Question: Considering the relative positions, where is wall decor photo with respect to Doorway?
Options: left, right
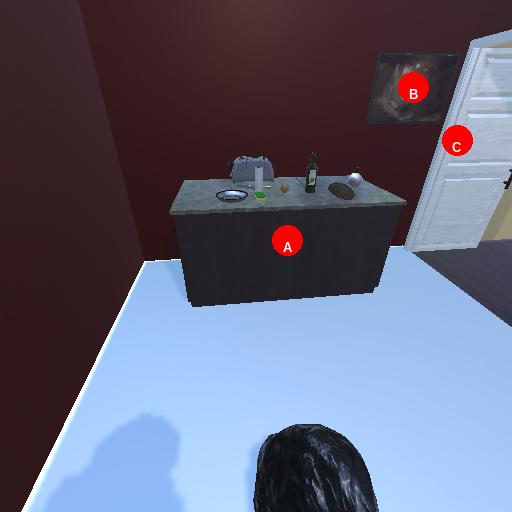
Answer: left